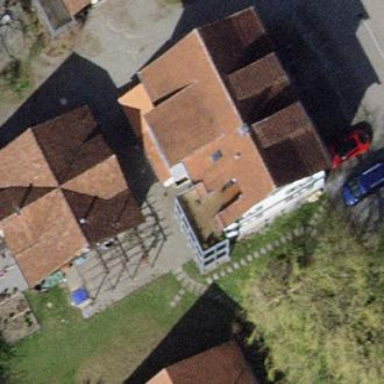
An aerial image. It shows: Building.